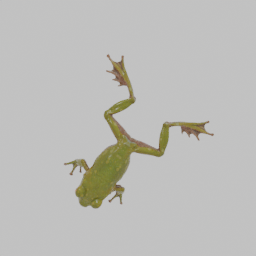
Label: animals